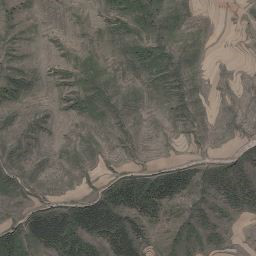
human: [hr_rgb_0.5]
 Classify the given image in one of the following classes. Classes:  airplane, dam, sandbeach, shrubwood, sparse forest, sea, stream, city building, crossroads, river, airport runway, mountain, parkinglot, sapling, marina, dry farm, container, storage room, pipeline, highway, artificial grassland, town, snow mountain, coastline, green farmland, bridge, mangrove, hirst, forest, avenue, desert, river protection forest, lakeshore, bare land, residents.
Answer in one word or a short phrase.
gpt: mountain